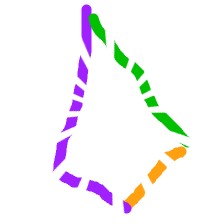
Shape: kite